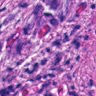
Metastatic tissue present: yes